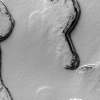
Atmospheric dust classification: not_dusty